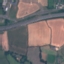
Land use / land cover: Highway